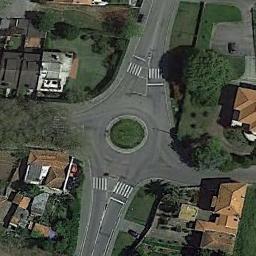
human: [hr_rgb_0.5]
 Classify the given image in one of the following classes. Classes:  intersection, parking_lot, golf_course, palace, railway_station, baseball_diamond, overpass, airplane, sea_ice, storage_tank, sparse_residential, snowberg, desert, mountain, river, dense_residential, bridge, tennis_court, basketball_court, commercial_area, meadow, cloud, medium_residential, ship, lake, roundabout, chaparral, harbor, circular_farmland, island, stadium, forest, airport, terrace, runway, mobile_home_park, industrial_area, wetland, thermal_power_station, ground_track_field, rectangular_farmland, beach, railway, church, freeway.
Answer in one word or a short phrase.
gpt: roundabout